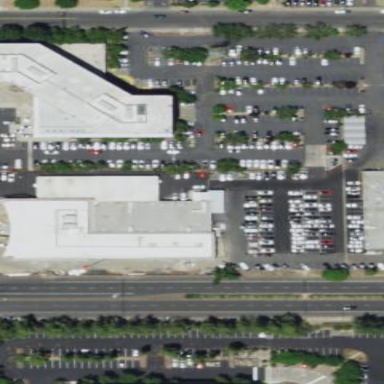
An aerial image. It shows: Retail area.